Question: I am trying to add different filters to a material table. To be more precise I am trying to reproduce something similar to the following GIF

For doing so I am following irowbin's response in the following <URL> but I can't really produce what I want based on his guidelines
Is there any working example on Stackblitz or Github so I can follow and create multiple search filters inside mattable?
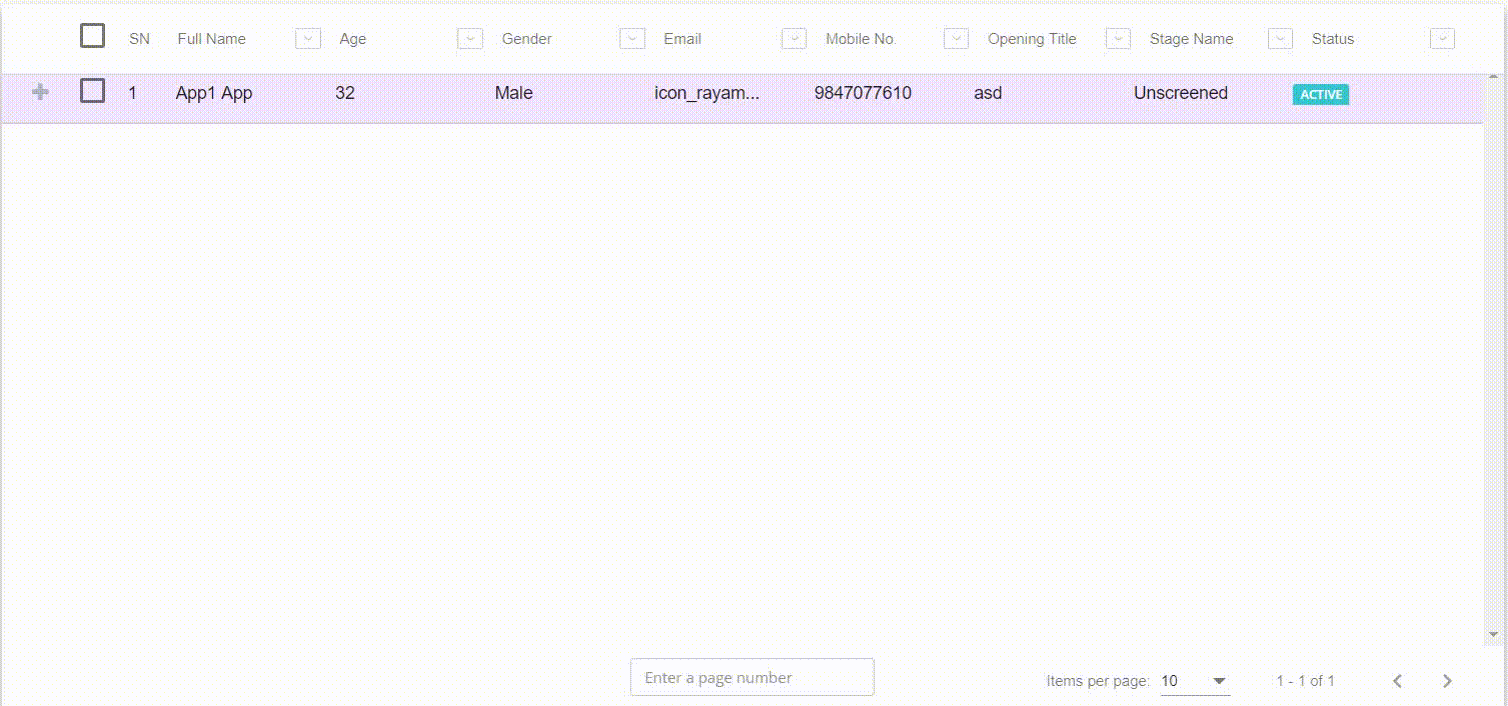
Answer: this an example of implement column filter for angular material table based on other material components
'''
<ng-container matColumnDef="position">
<th mat-header-cell *matHeaderCellDef>
<div class="header">
No.
<button mat-button class="btn-toggle" [matMenuTriggerFor]="menu">
<mat-icon>keyboard_arrow_down</mat-icon>
</button>
</div>
<mat-menu #menu>
<div mat-menu-item mat-filter-item [disableRipple]="true" class="menu-title">
No.
</div>
<div mat-menu-item mat-filter-item [disableRipple]="true">
<mat-form-field>
<mat-select [panelClass]="'mat-elevation-z10'" placeholder='Conditions' [(value)]="searchCondition.position">
<mat-option *ngFor="let condition of conditionsList" [value]="condition.value">{{condition.label}}</mat-option>
</mat-select>
</mat-form-field>
</div>
<div mat-menu-item mat-filter-item [disableRipple]="true">
<mat-form-field>
<input matInput placeholder="Value" [(ngModel)]="searchValue.position">
</mat-form-field>
</div>
<div mat-menu-item mat-filter-item [disableRipple]="true">
<button mat-raised-button (click)="clearColumn('position')">Clear</button>
<button mat-raised-button color="primary" (click)="applyFilter()">Search</button>
</div>
</mat-menu>
</th>
<td mat-cell *matCellDef="let element"> {{element.position}} </td>
</ng-container>
'''
'mat-filter-item' directive use to prevent hide the mat-menu on click event
'''
export const CONDITIONS_LIST = [
{ value: "nono", label: "Nono" },
{ value: "is-empty", label: "Is empty" },
{ value: "is-not-empty", label: "Is not empty" },
{ value: "is-equal", label: "Is equal" },
{ value: "is-not-equal", label: "Is not equal" }
];
export const CONDITIONS_FUNCTIONS = { // search method base on conditions list value
"is-empty": function (value, filterdValue) {
return value === "";
},
"is-not-empty": function (value, filterdValue) {
return value !== "";
},
"is-equal": function (value, filterdValue) {
return value == filterdValue;
},
"is-not-equal": function (value, filterdValue) {
return value != filterdValue;
}
};
'''
'''
public displayedColumns: string[] = ["position", "name", "weight", "symbol"];
public dataSource = new MatTableDataSource(ELEMENT_DATA);
public conditionsList = CONDITIONS_LIST;
public searchValue: any = {};
public searchCondition: any = {};
private _filterMethods = CONDITIONS_FUNCTIONS;
constructor() { }
ngOnInit() {
this.dataSource.filterPredicate = (p: PeriodicElement, filtre: any) => {
let result = true;
let keys = Object.keys(p); // keys of the object data
for (const key of keys) {
let searchCondition = filtre.conditions[key]; // get search filter method
if (searchCondition && searchCondition !== 'none') {
if (filtre.methods<URL> { // invoke search filter
result = false // if one of the filters method not succeed the row will be remove from the filter result
break;
}
}
}
return result
};
}
applyFilter() {
let searchFilter: any = {
values: this.searchValue,
conditions: this.searchCondition,
methods: this._filterMethods
}
this.dataSource.filter = searchFilter;
}
clearColumn(columnKey: string): void {
this.searchValue[columnKey] = null;
this.searchCondition[columnKey] = 'none';
this.applyFilter();
}
'''
<URL>